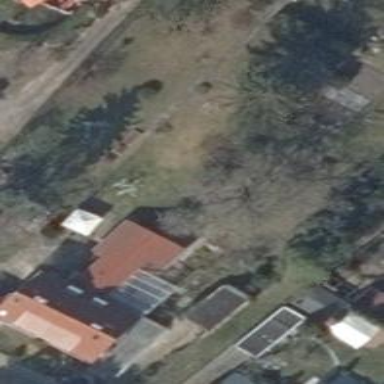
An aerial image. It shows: Semidetached house.